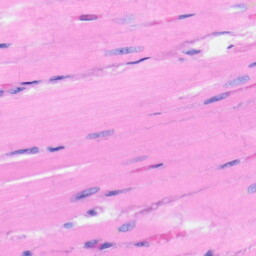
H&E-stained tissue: Heart